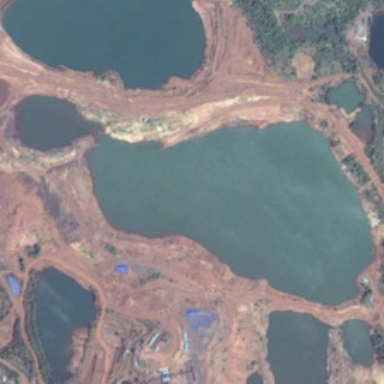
Several ponds are surrounded by bareland and green trees .